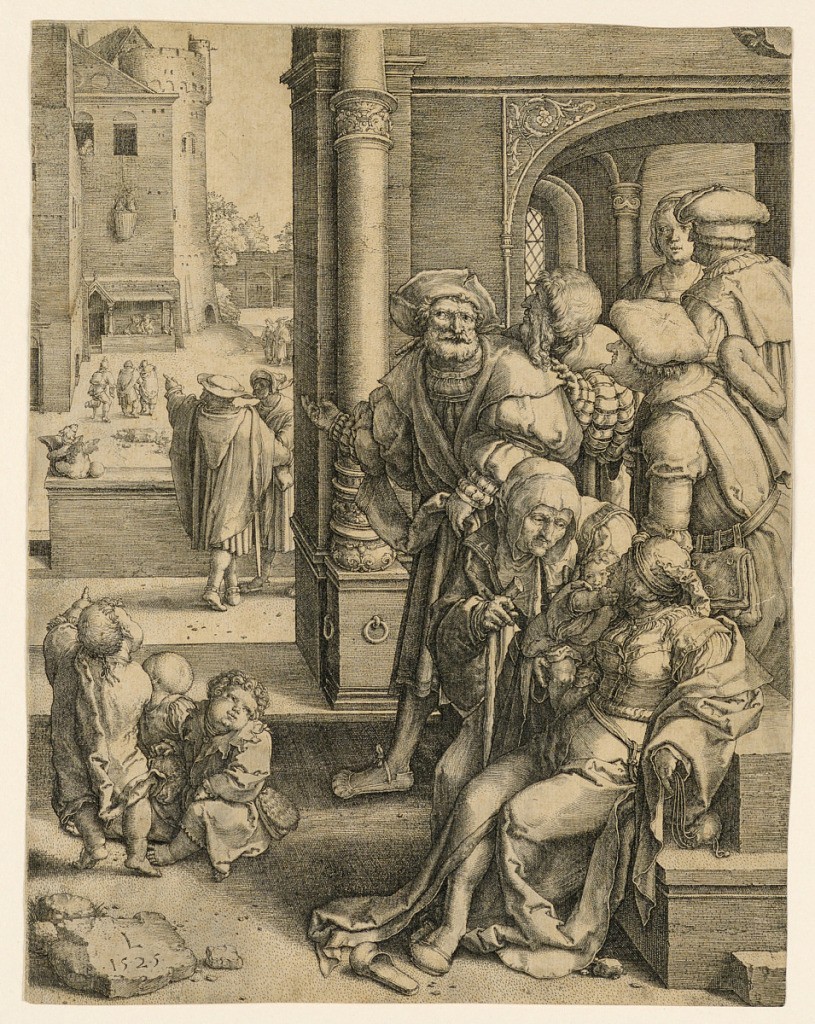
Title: The Poet Virgil Suspended in a Basket
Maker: Lucas van Leyden, Netherlandish, ca. 1494–1533
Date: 1525
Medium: Engraving on paper
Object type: Print
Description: The principal subject is represented in the background, left, where he is shown in a basket, suspended from the window of a fortified structure. In the foreground are groups of people: three children, left; two on a terrace, center; a number of men and women in vestibule, right.